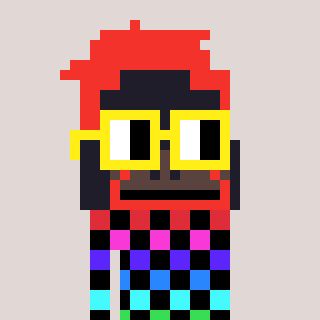
a pixel art character with square yellow glasses, a orangutan-shaped head and a bege-colored body on a warm background